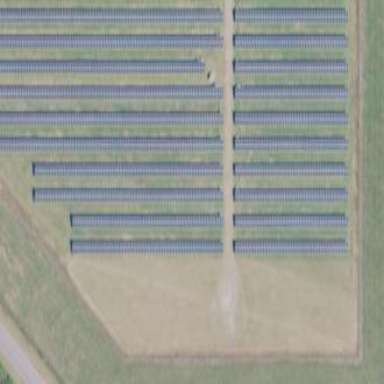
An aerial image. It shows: Solar power plant enclosed by fence. The plant generates electricity using photovoltaic technology.